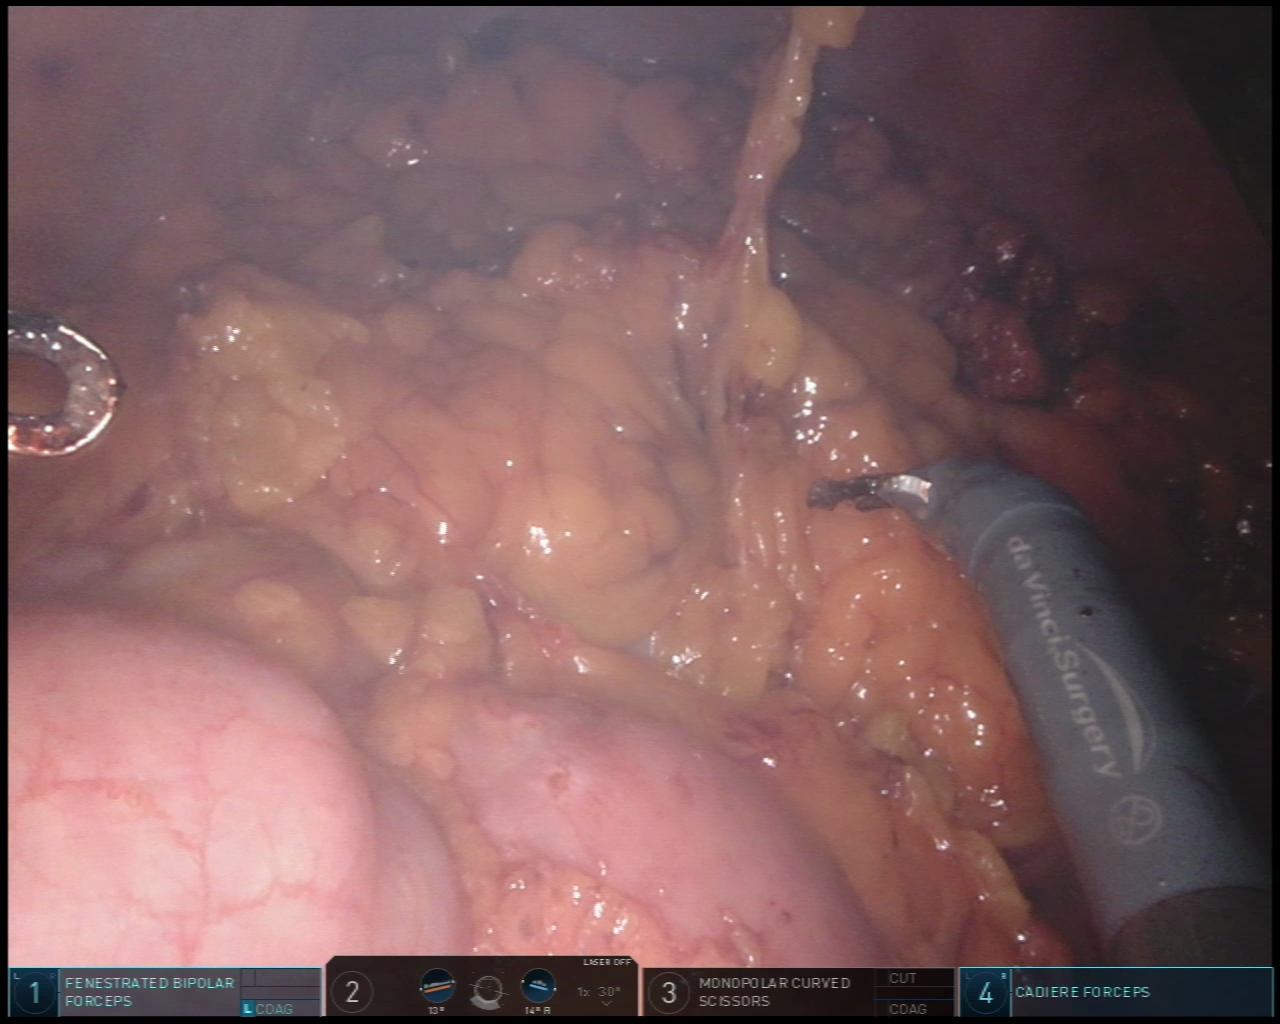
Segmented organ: stomach
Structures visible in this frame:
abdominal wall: yes
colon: yes
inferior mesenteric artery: no
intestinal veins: no
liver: no
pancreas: no
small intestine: no
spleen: no
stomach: yes
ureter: no
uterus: no
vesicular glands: no